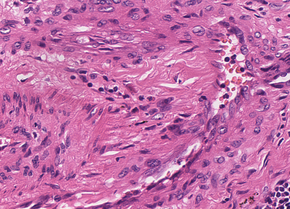
Tumor epithelial tissue: no
Tumor-associated stroma tissue: yes
Normal tissue: no